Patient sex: M
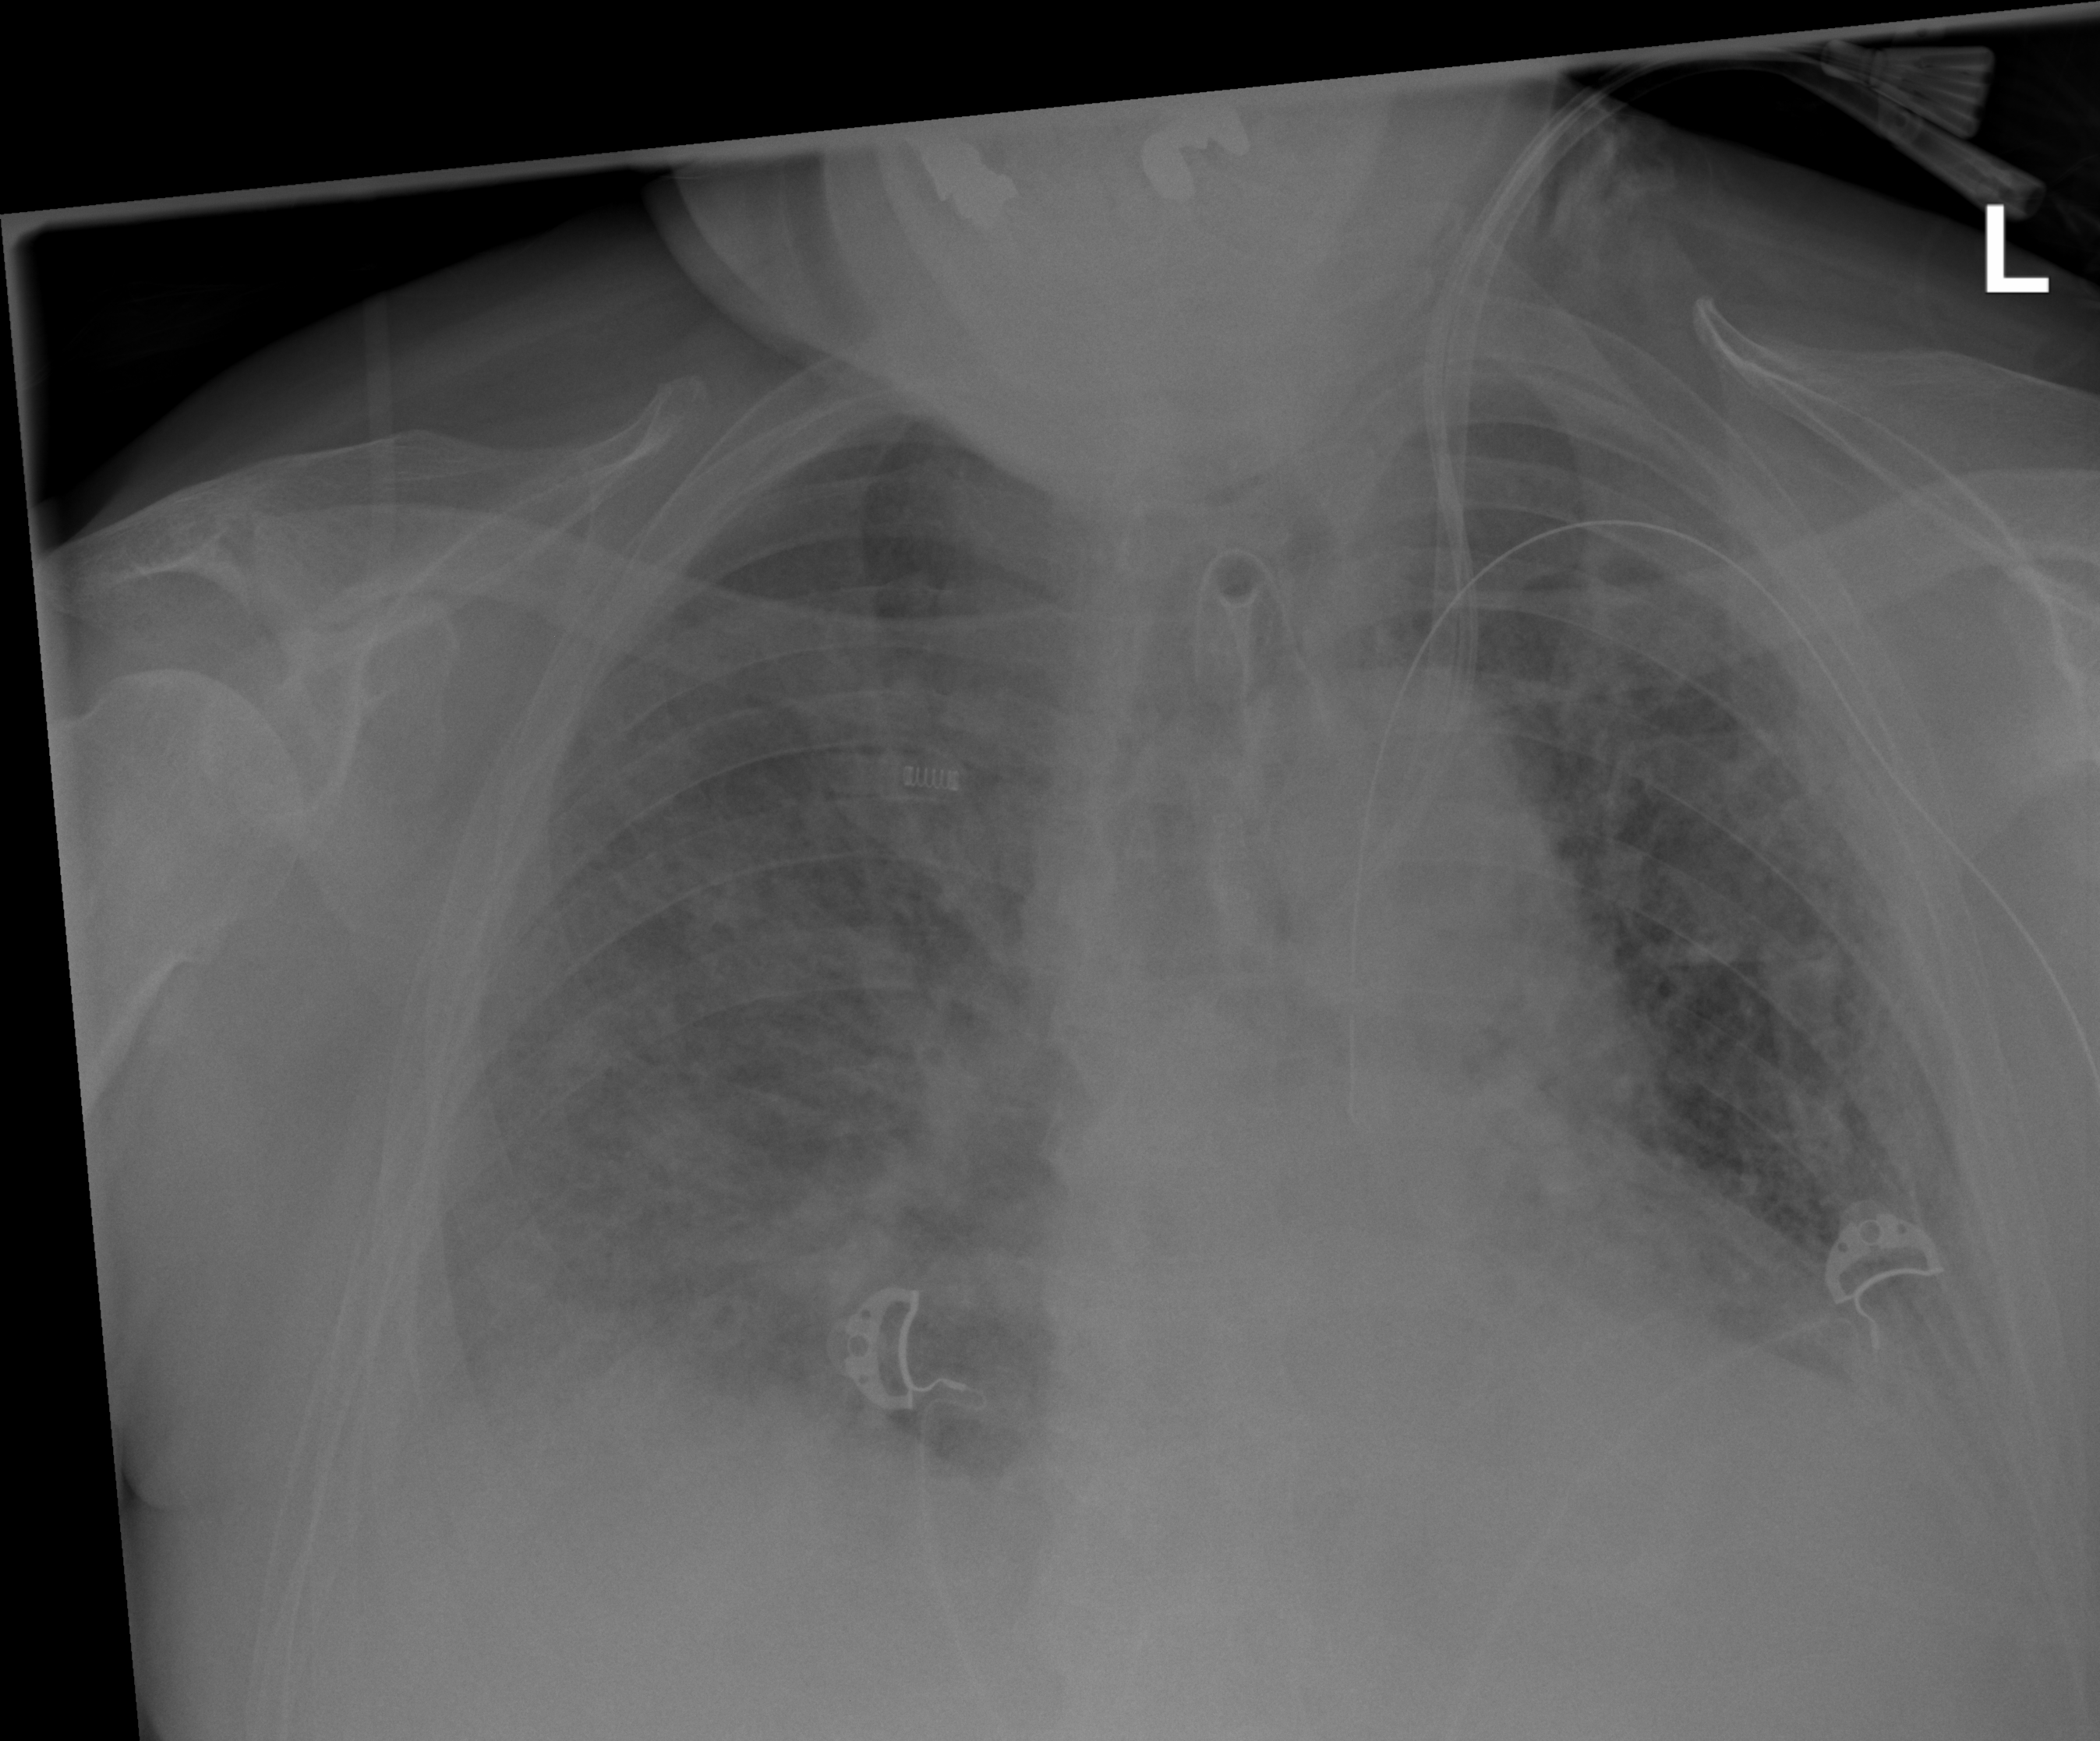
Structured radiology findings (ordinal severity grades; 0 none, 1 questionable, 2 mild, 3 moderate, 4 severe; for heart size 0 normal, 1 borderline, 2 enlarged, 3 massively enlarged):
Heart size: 1
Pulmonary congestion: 2
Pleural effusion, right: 3
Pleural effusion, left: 2
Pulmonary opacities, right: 3
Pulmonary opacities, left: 3
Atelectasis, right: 3
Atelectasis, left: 3